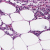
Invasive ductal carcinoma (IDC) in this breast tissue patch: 0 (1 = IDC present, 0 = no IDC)